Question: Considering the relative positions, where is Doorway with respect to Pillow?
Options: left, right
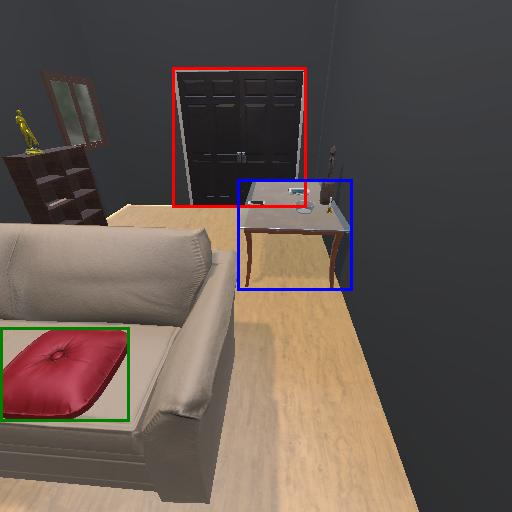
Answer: left